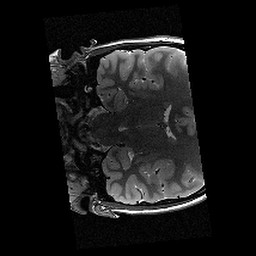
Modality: T2w
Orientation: coronal
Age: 10
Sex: female
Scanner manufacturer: siemens
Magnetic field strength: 3 T
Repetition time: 9.23 s
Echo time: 0.067 s